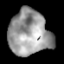
Tissue: lung
Cell type: Epithelial cells
Senescence score: 0.1997
Nuclear area (px): 1827
Mean DAPI intensity: 155.327